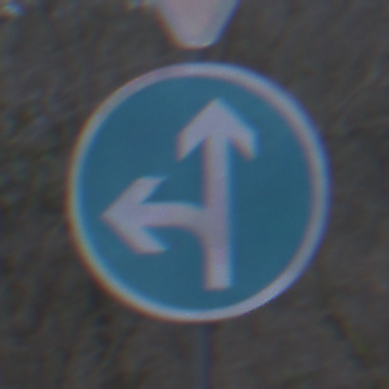
Verkehrszeichen: VorgeschriebeneFahrtrichtungGeradeausOderLinks
Zusatzzeichen oben: VorfahrtGewaehren
Umgebung: Outdoor, Nature
Tageszeit: MorningAfternoon
Wetter: Overcast
Licht: Natural
Jahreszeit: Winter
Kontrast: LowContrast